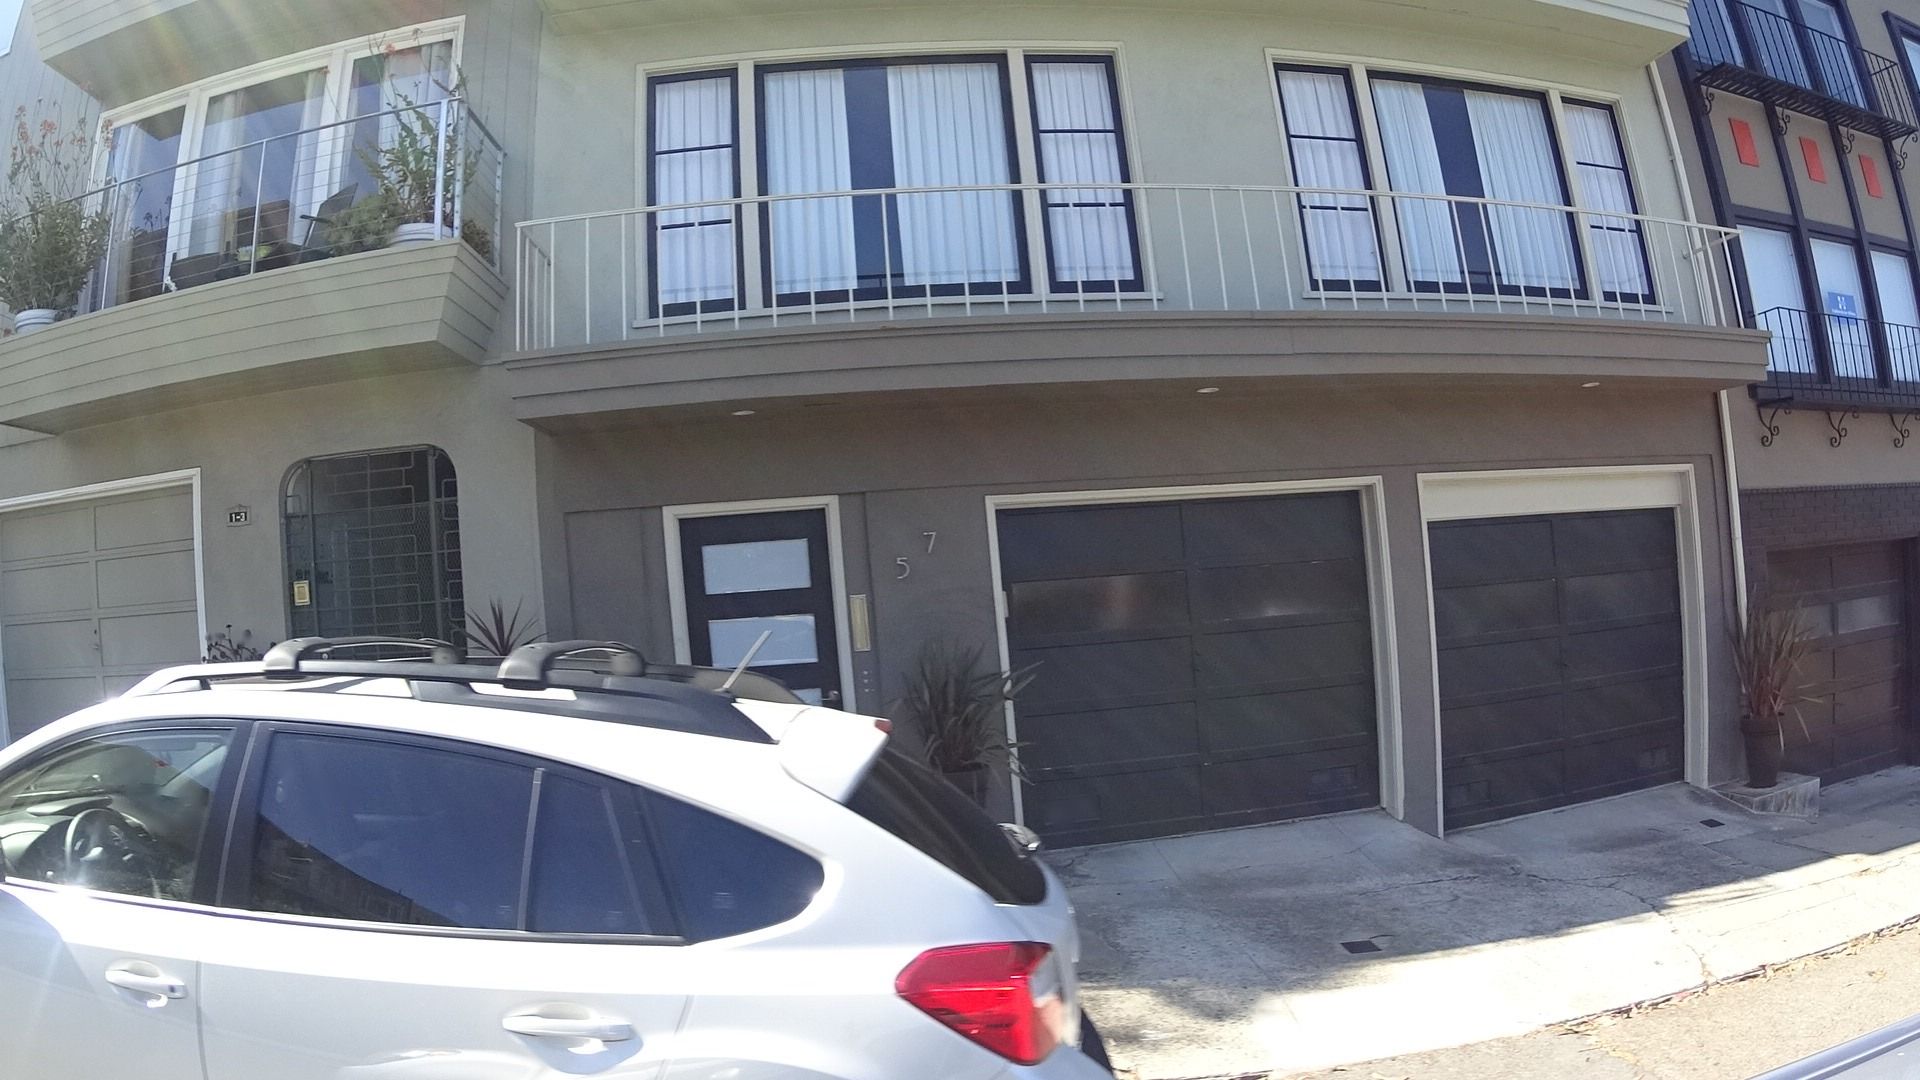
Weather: snowy
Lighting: day
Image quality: good
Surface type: walking surface
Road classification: residential, path
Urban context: urban centre
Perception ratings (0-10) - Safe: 5.71, Lively: 4.58, Beautiful: 6.77, Boring: 4.26, Depressing: 3.67, Wealthy: 2.07